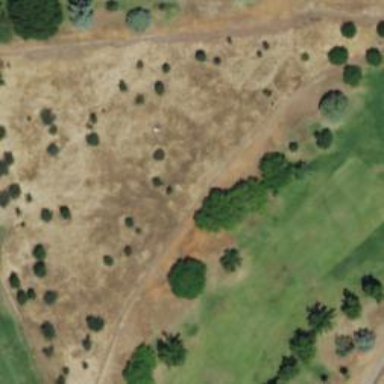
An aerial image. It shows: Area with grass used as rough in golf course.